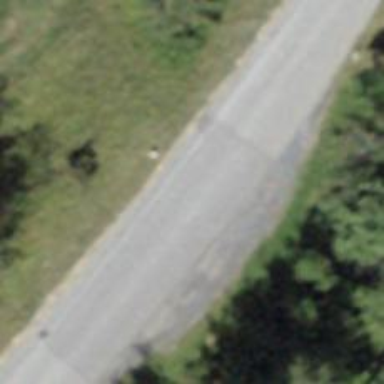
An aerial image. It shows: Passing place on the road.